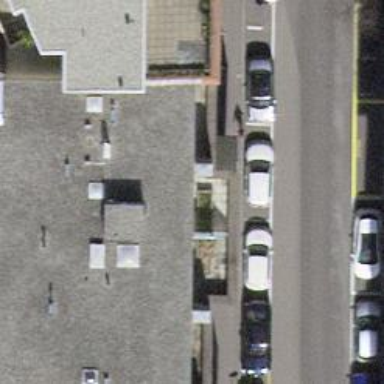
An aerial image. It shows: Car rental service.